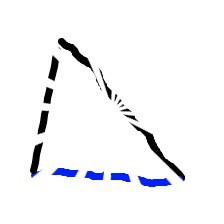
Shape: triangle